Question: I am using CSS3 property
'''
box-shadow: 2px 2px 2px 2px #CCCCCC;
'''
Its giving this wierd effect on the right hand side and the bottom.
How to make the shadow to be equal on all the sides ?

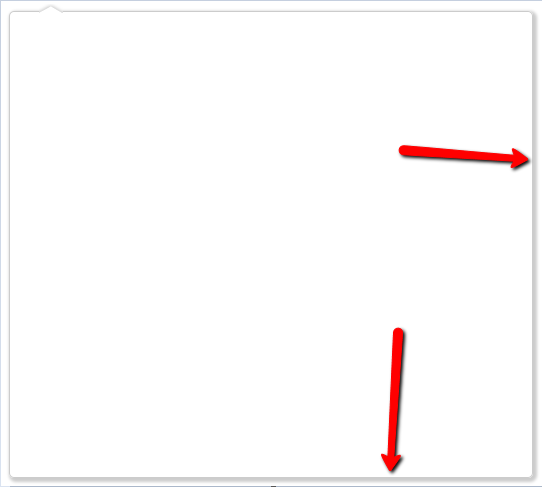
Answer: Use
'''
box-shadow: 0 0 2px 2px #CCCCCC;
'''
instead
See this <URL>
The first two numeric values specify the relative x and y offset of the shadow. Hence your shadow was displaced/offset by a vector of (2px , 2px), or 2px right, and 2px down.
The third numeric value specifies the blur, and the fourth the shadow size/spread, and the fifth the colour (in HEX)